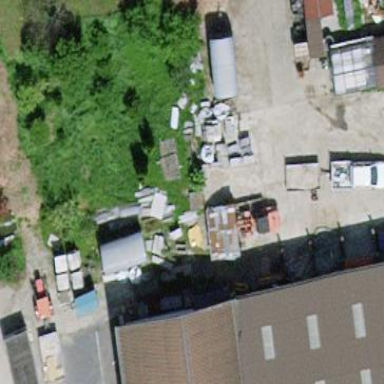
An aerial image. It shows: Commercial building.